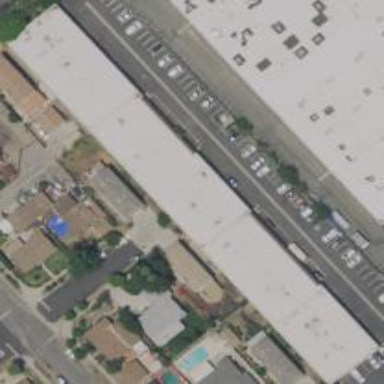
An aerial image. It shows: Industrial building.